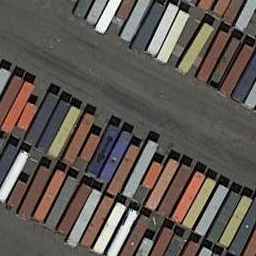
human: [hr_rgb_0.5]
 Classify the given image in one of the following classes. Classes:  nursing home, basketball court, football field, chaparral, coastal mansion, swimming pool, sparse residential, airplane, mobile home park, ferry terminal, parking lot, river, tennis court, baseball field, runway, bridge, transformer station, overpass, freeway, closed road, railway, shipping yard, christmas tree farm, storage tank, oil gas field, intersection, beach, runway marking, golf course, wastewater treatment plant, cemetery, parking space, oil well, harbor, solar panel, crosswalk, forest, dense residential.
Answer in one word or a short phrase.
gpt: shipping yard